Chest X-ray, PA view. Patient: 23 years old, sex F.
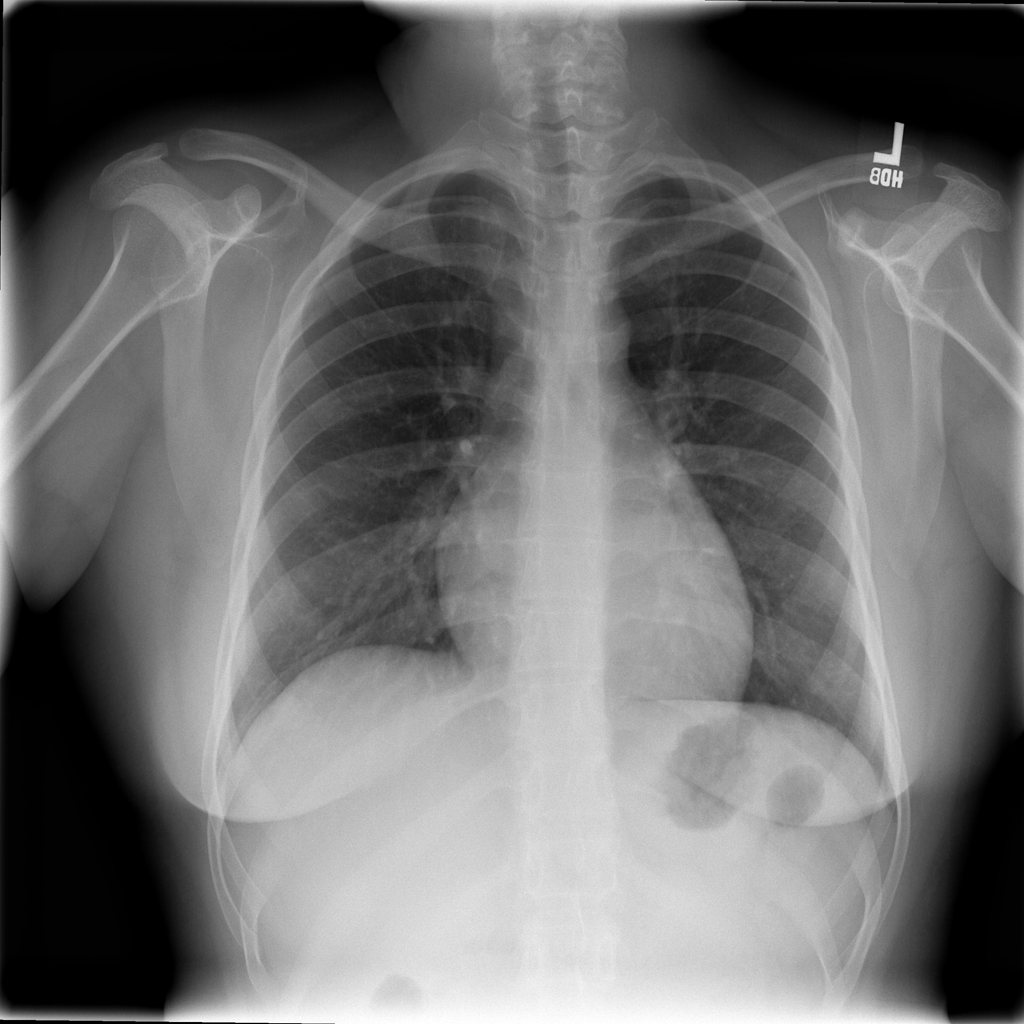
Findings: No Finding